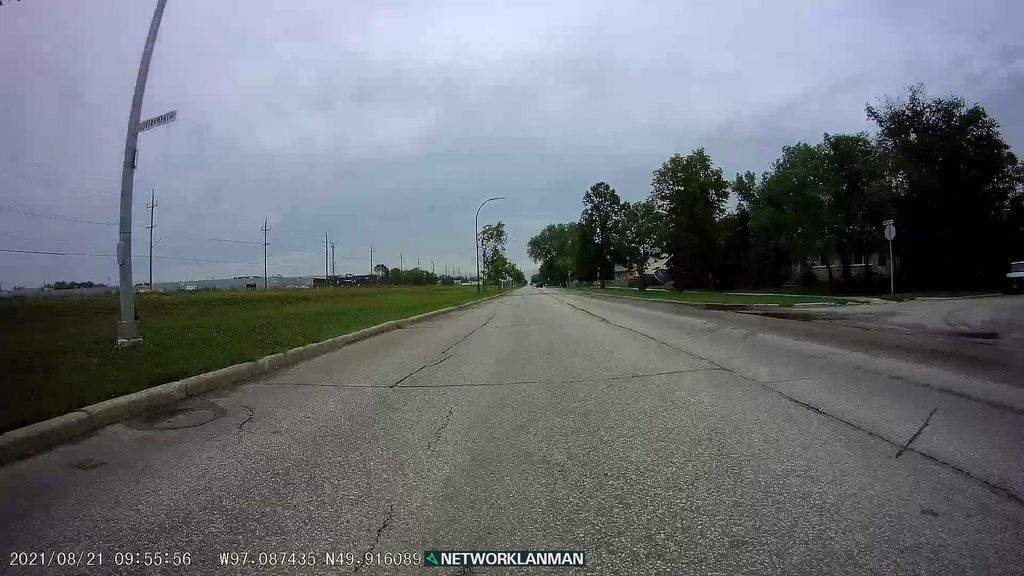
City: winnipeg